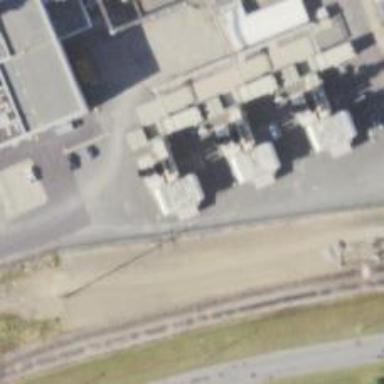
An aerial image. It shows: Gas turbine generator is in use.